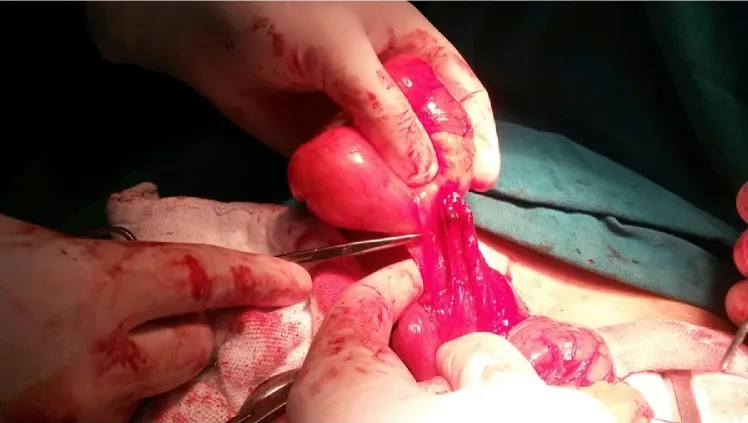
Intraluminal gastric tumor seen at the operative field arising from the submucosal layer of antrum.
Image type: medical_photograph (other_medical_photograph)